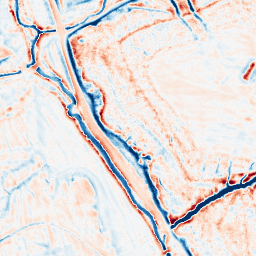
Category: edge_preserving
Decomposition family: bilateral
Decomposition parameters: d: 15
sigma_color: 100
sigma_space: 25
Upsampling method: quartic
Upsampling parameters: scale: 4
Upsampling scale: 4